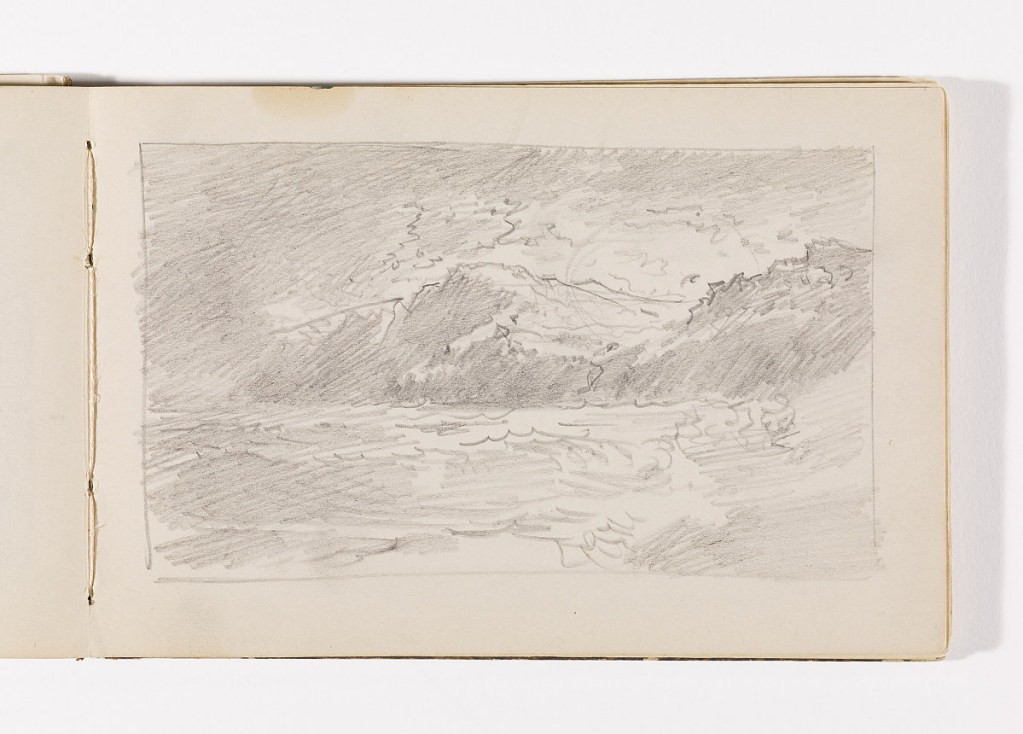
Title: Waves Crashing on Beach with Row of Cliffs in Distance
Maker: William Trost Richards, American, 1833–1905
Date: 1885–1902
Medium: Graphite on cream wove paper
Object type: Sketchbook folio
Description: Rough sketch of waves crashing on beach at right. Long line of tall cliffs at right in distance.